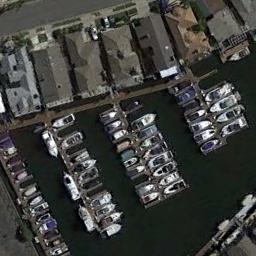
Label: harbor